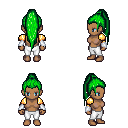
a pixel art fantasy rpg character, female body template, human, dark skin, gold arm armor, white pants, green extra-long topknot hairstyle, white cloth bracers, four views (front, back, left, right), 2x2 character sprite sheet, small pixel art, hard edges, no anti-aliasing